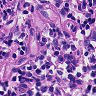
Metastatic tissue present: no